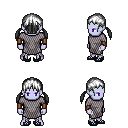
a pixel art fantasy rpg character, male body template, dark elf, purple skin, chain mail, white pants, white twin-tailed hairstyle, leather bracers, ghillies, four views (front, back, left, right), 2x2 character sprite sheet, small pixel art, hard edges, no anti-aliasing